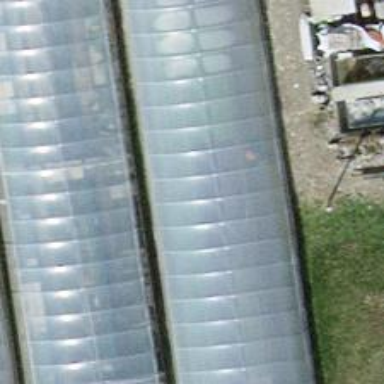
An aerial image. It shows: Greenhouse.